Question: I am using the 'DropboxSDK.framework' in a project of mine.
I have everything setup and working fine. However, every time I quite Xcode and open it again at a later point I get the error below:
Which is weird because I can see that the framework is in the project and nothing (that I know of) has changed since the last time I had the project open and working.
The way I make the error go away is to:
1. Right click on the DropboxSDK.framework in my project --> Delete --> Remove Reference.
2. In my project's Build Settings under Search Paths I remove the path that is under Framework Search Paths (the highlighted selection in the image below).
3. Then I clean my project SHIFT + CMD + K
4. Lastly, I click File --> Add files to my project, navigate to the DropboxSDK.framework file which I previously removed reference to and add it back to my project.
5. Then I build my project again and the error goes away and will remain gone until I quite Xcode and open it again.
Has anyone else ever encountered this happening and fixed it?
Or have any suggestions I could try to fix it? I'm using Xcode V5.1.1
Let me know if there's anything I can clarify. Thank you!
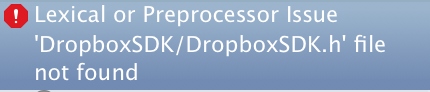
Answer: I had a random thought sparked by Indrajeet's answer that solved my problem.
When a new project is created in Xcode a project folder is created. In that folder there is another folder with the same name as your project, a '.xcodeproj' file with your project's name and a yourProjectNameTests folder.
Visually like this.
'''
Application_Name --> Application_Name
Application_Name.xcodeproj
Application_NameTests
'''
When I was having the error I described above the 'DropboxSDK.framework' and it's accompanying files were stored here in this folder:

After removing all references to the 'DropboxSDK.framework' in my project I decided to move the 'DropboxSDK.framwork' and it's accompanying files one folder level up to the main Application_Name folder here:

Once I did this, I clicked 'File --> Add files to my project', navigated to the 'DropboxSDK.framework' file, now one folder level up and added it to my project.
After building no error was thrown. I restarted Xcode and tried again to make sure; still no error. Rebooted my computer to be truly sure... still no error!